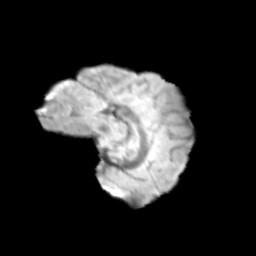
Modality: T2w
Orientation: sagittal
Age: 13
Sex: female
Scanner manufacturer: siemens
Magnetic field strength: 3 T
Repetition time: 3.8 s
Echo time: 0.07 s